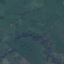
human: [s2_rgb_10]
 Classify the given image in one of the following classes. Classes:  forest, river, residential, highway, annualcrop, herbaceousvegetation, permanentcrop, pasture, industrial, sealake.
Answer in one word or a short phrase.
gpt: Pasture